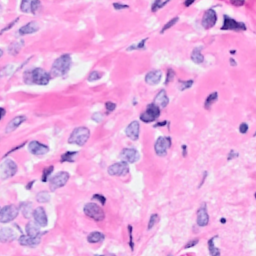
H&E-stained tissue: Breast